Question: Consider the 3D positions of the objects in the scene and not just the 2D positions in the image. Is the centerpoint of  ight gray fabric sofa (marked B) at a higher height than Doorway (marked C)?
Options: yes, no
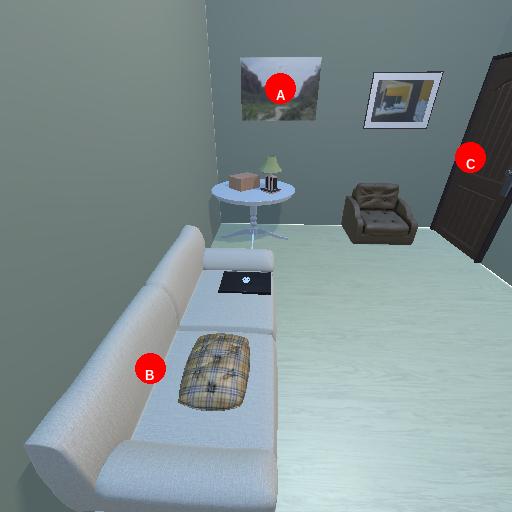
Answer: yes